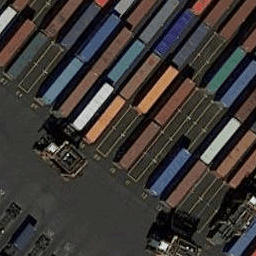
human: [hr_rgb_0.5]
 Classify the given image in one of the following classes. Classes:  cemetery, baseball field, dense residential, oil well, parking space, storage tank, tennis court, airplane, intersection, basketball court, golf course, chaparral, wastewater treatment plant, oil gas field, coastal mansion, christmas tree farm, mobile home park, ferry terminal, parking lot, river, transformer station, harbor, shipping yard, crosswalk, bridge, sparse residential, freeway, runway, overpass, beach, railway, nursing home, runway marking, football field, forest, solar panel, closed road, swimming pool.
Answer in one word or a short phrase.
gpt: shipping yard